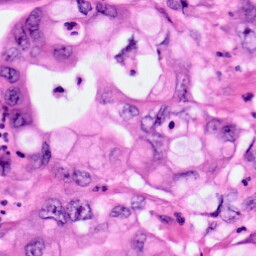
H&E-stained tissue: Pancreatic